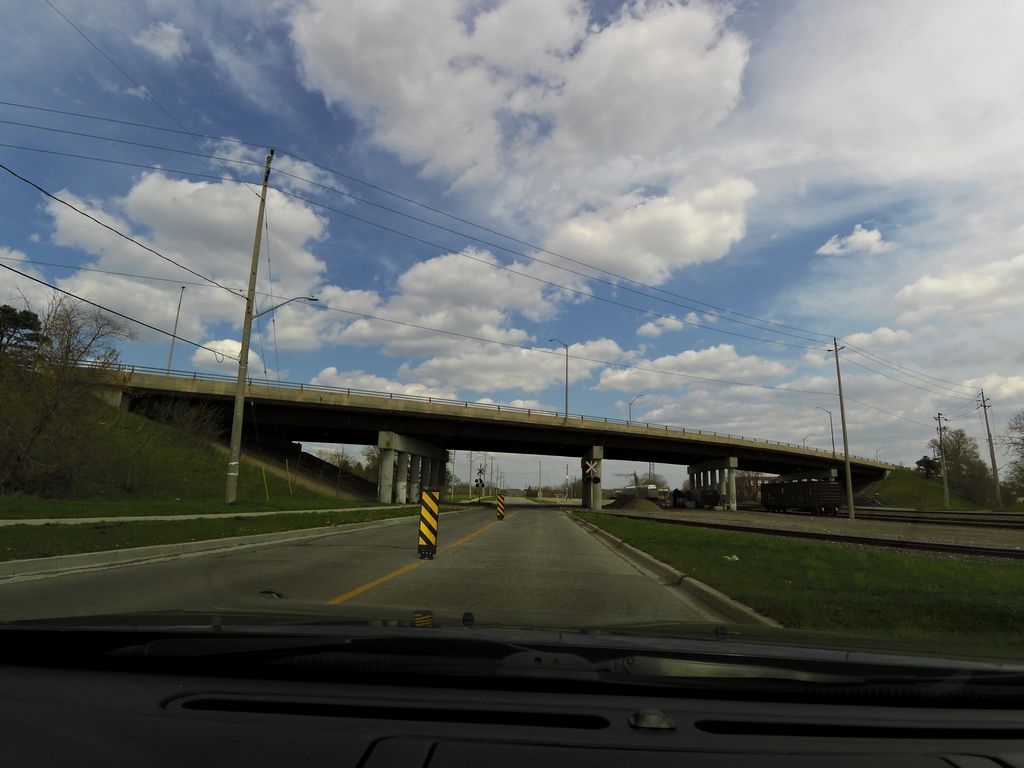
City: kitchener-waterloo